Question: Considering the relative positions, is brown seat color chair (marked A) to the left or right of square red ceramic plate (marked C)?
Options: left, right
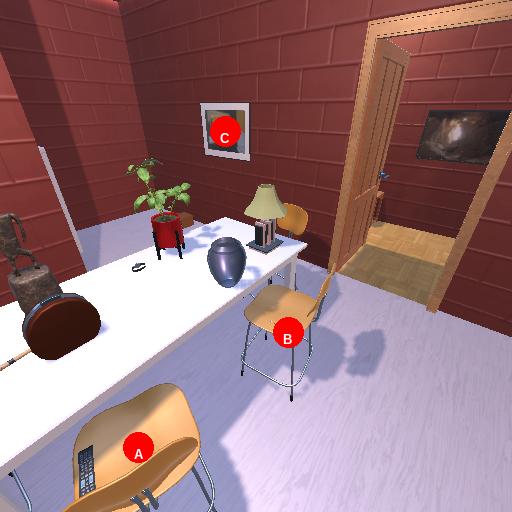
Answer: left